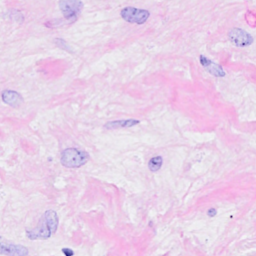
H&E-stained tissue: Breast